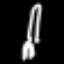
Label: fork